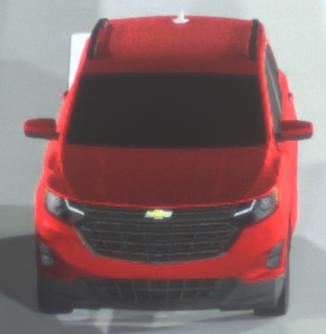
Make: Chevrolet
Model: Equinox
Detailed model: Gen. 2
Model produced from: 2015
Model produced until: 2017
Doors: 5
Color: red
Road condition: dry road
Daytime: night
Contrast: high contrast